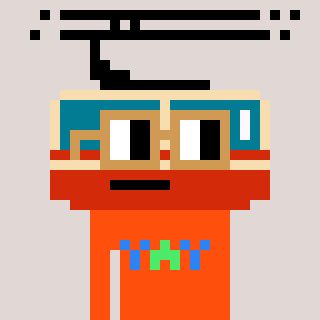
a pixel art character with square brown glasses, a tram wagon-shaped head and a orange-colored body on a warm background